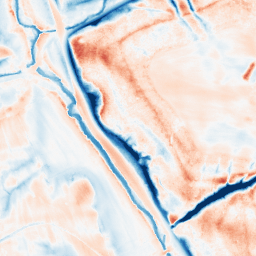
Category: trend_removal
Decomposition family: local_polynomial
Decomposition parameters: window_size: 31
degree: 2
Upsampling method: bicubic
Upsampling parameters: scale: 8
Upsampling scale: 8